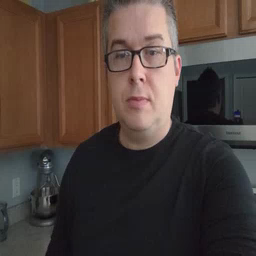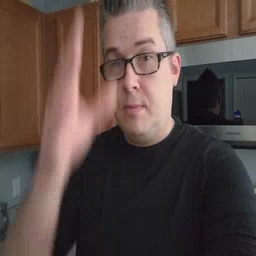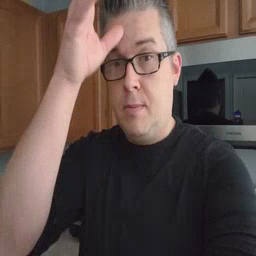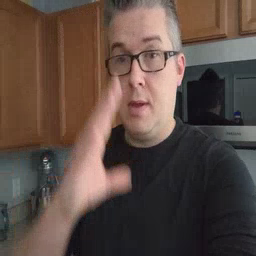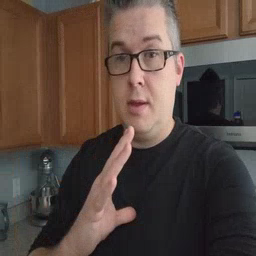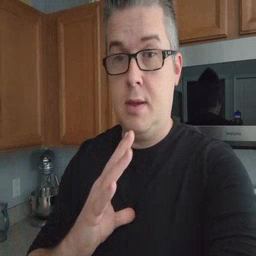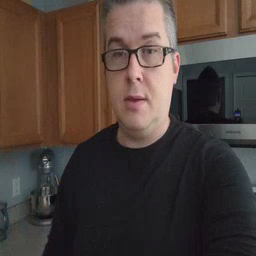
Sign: man